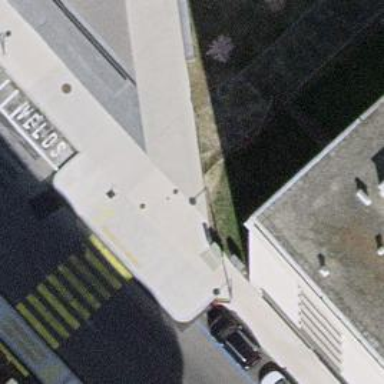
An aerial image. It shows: Concrete sidewalk along the footway.